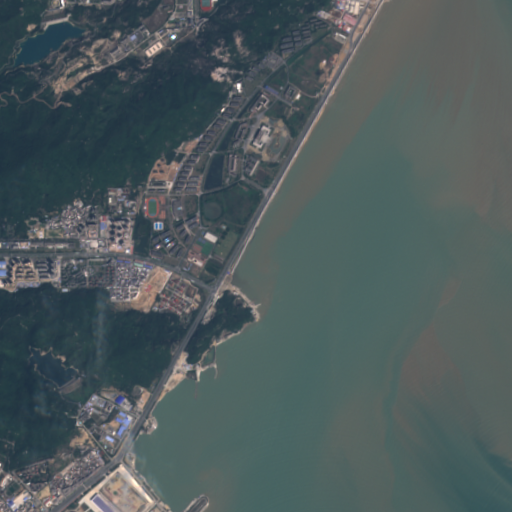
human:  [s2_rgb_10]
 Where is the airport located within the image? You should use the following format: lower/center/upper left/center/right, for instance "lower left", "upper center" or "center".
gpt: The airport is located in the lower left of the image.
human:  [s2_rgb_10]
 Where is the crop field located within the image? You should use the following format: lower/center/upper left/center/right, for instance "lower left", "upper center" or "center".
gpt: The crop field is located in the upper right of the image.
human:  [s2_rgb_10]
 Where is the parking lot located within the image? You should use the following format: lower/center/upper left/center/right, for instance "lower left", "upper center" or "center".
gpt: The parking lot is located in the lower left of the image.
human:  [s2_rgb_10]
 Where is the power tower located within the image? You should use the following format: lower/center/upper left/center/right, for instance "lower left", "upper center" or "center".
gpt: The power tower is located in the left of the image.
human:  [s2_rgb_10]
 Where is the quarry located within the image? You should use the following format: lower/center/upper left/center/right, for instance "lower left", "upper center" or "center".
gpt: There is no quarry in the image.